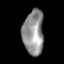
Tissue: lung
Cell type: Epithelial cells
Senescence score: 0.1394
Nuclear area (px): 910
Mean DAPI intensity: 146.318